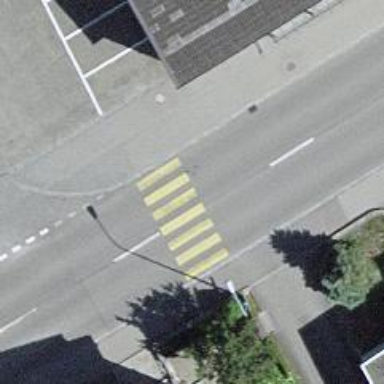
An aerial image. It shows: Zebra crossing on the road.